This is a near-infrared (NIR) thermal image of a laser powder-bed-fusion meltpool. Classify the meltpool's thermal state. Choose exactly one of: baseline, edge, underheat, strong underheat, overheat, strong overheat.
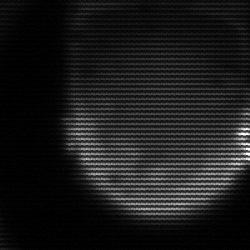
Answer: edge